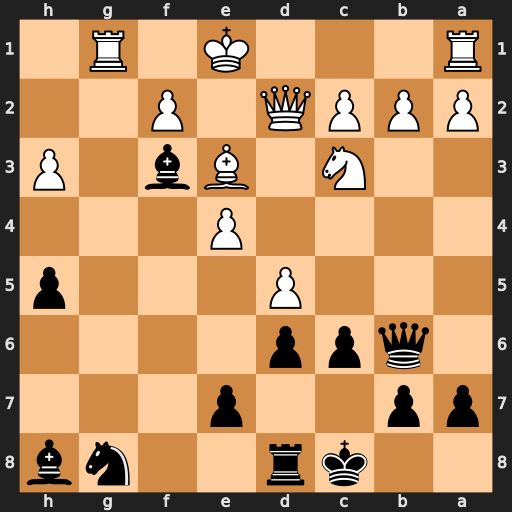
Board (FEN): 2kr2nb/pp2p3/1qpp4/3P3p/4P3/2N1Bb1P/PPPQ1P2/R3K1R1
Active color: b
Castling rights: Q
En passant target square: -
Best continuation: Qxb2 Rb1 Qxc3